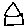
Label: house